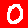
Digit: 0